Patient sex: M
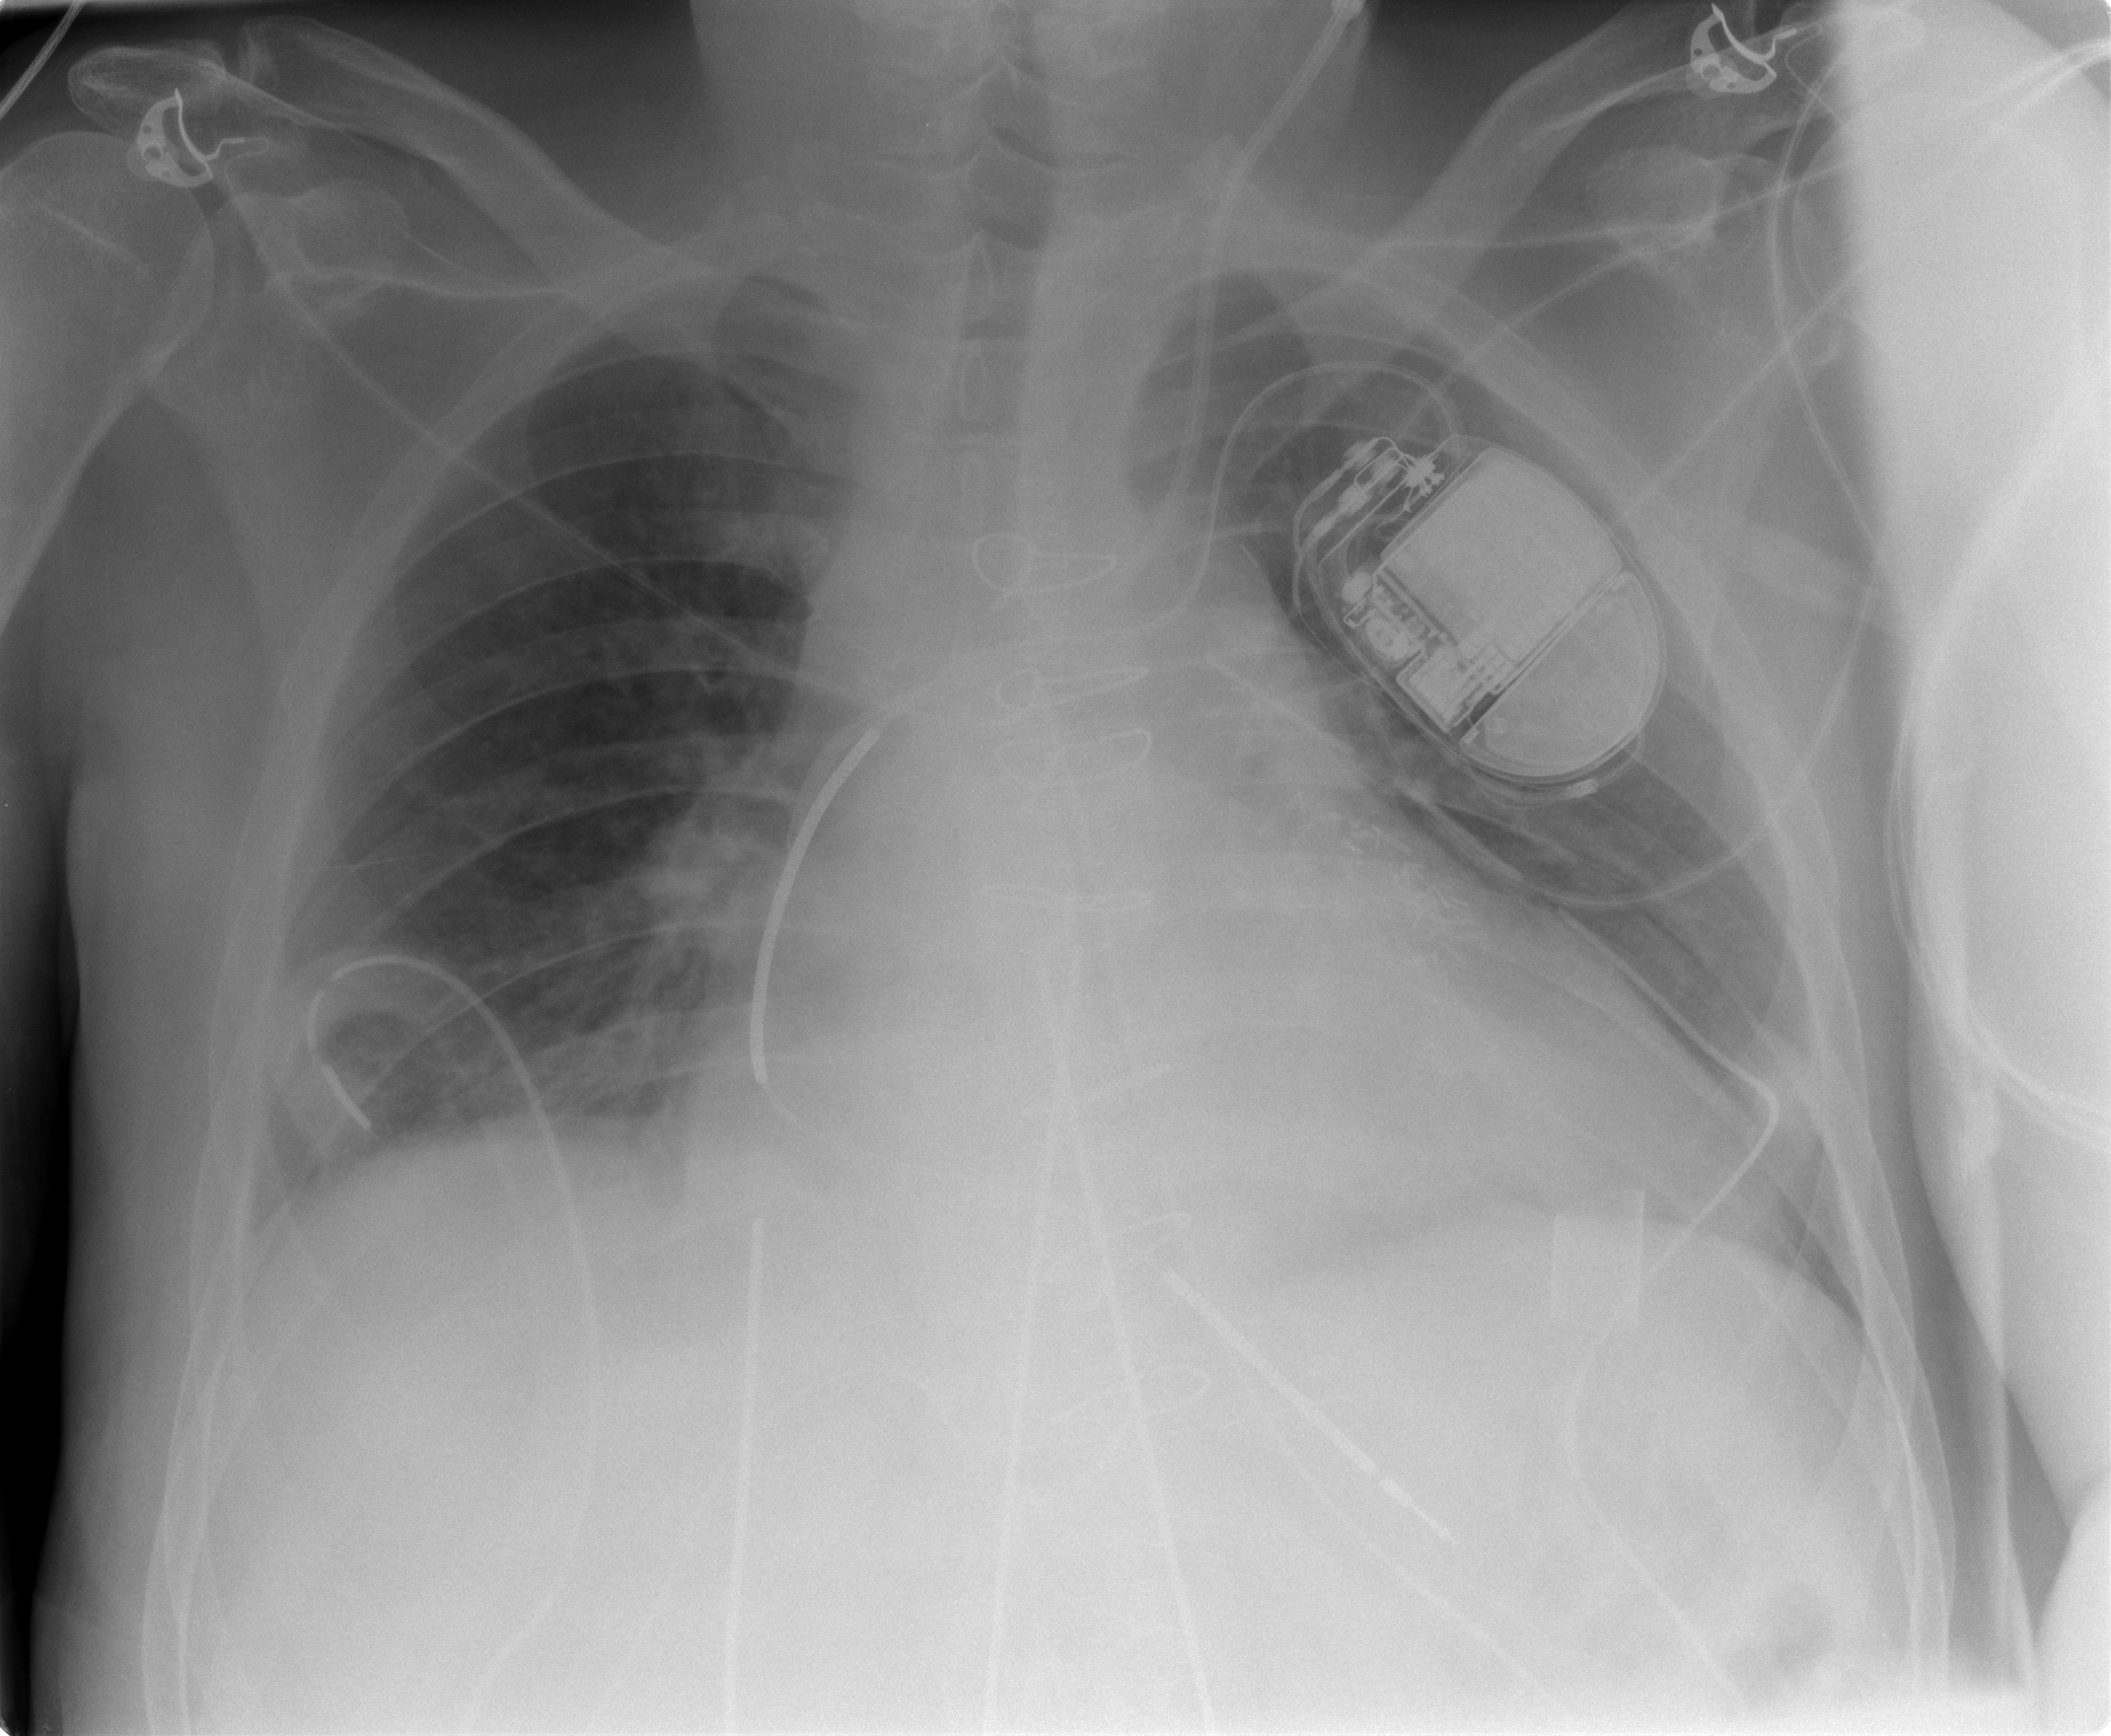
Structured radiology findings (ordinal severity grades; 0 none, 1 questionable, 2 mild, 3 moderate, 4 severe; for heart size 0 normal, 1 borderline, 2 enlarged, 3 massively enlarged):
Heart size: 2
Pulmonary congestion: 0
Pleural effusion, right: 0
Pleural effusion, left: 0
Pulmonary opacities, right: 0
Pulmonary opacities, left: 0
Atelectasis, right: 2
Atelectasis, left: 0